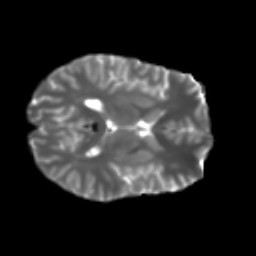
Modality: T2w
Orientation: axial
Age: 22
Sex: male
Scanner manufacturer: ge
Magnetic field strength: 3 T
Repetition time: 7.8 s
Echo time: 0.0607 s